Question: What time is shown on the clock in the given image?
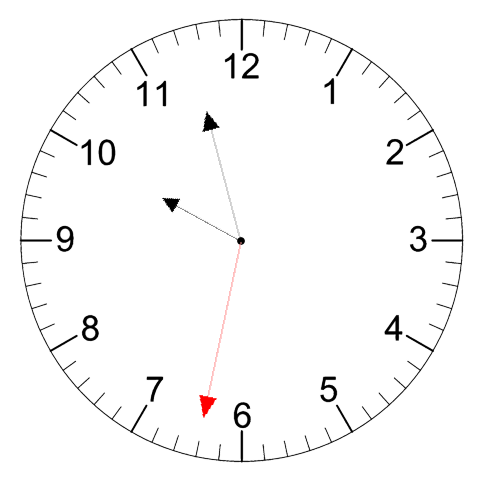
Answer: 09:57:32